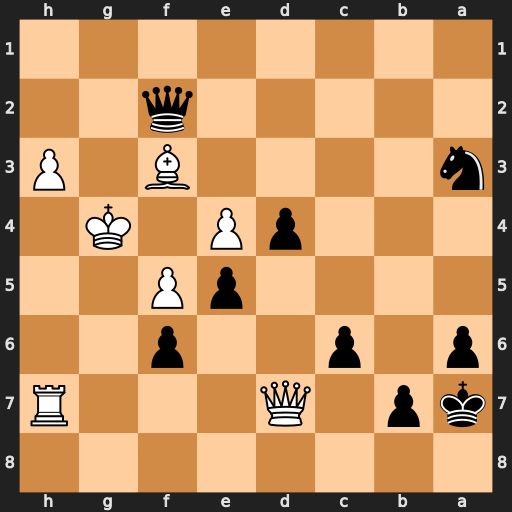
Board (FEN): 8/kp1Q3R/p1p2p2/4pP2/3pP1K1/n4B1P/5q2/8
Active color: b
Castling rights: -
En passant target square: -
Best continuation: Qg1+ Bg2 Qxg2+ Kh5 Qg5#